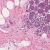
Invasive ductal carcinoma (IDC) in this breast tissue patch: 0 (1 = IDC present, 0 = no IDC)